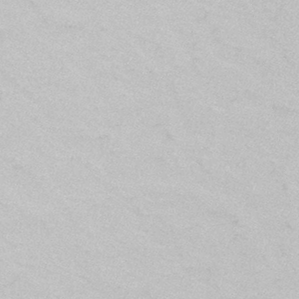
Label: frost